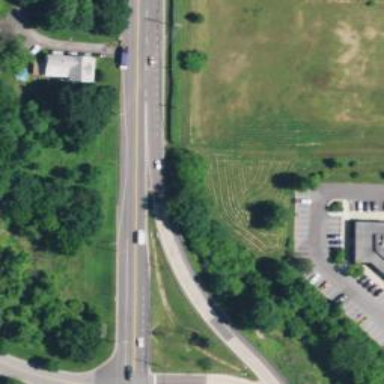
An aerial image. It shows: Trunk link highway.